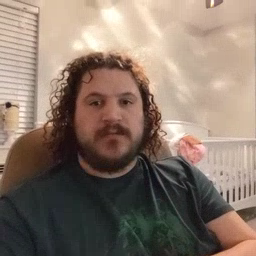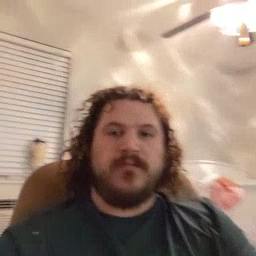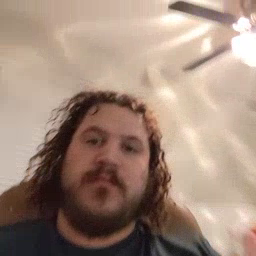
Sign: glasswindow